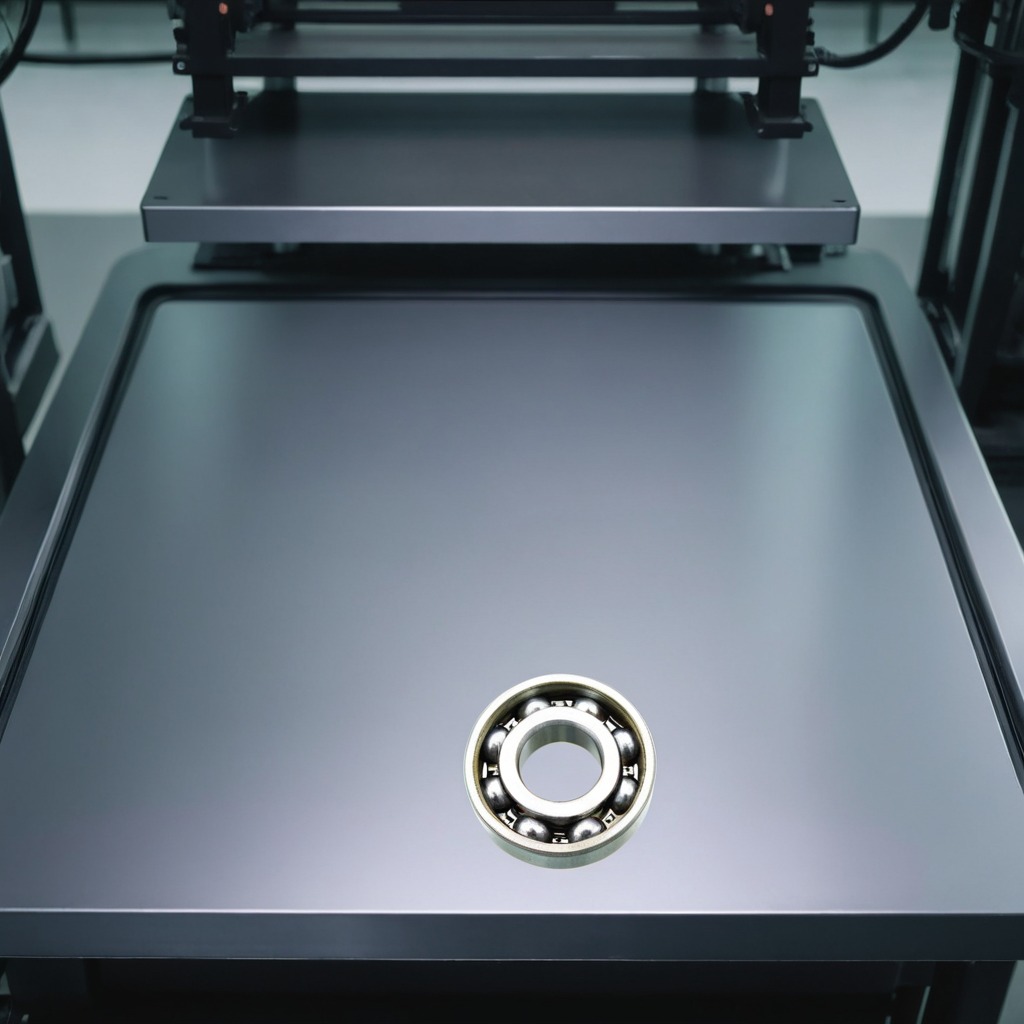
A ball bearing is lying on the metal table in the machine shop under fluorescent lights.